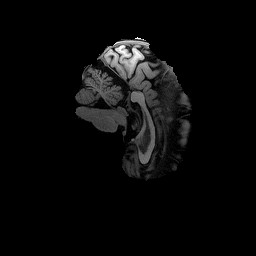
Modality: T1w
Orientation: sagittal
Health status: healthy